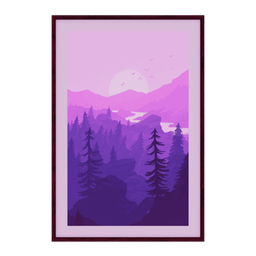
Label: decoration